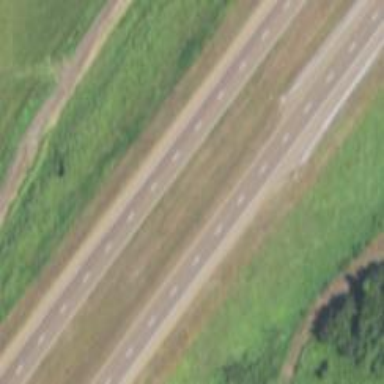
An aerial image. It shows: Asphalt road classified as trunk highway.